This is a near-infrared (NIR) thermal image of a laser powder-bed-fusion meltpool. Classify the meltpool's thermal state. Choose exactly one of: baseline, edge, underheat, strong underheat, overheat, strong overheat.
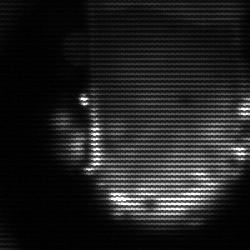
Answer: baseline